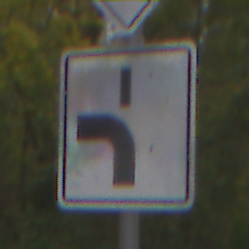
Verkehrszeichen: VerlaufVorfahrtsstrasse5
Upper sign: Vorfahrtsstrasse
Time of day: Midday
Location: Outdoor (Nature)
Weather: Overcast
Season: Autumn
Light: Natural